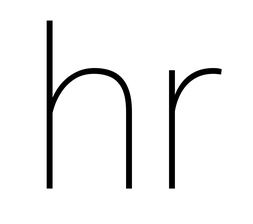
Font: Roboto_Thin